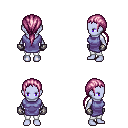
a pixel art fantasy rpg character, female body template, dark elf, purple skin, chain tabard jacket, white pants, pink ponytail hairstyle, metal gloves, four views (front, back, left, right), 2x2 character sprite sheet, small pixel art, hard edges, no anti-aliasing